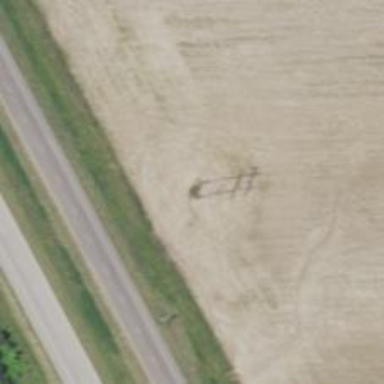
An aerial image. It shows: H-frame designed tower for power lines.